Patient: sex M, age 52
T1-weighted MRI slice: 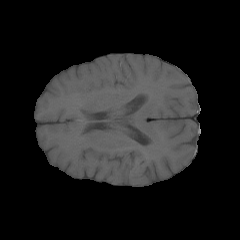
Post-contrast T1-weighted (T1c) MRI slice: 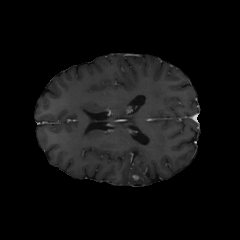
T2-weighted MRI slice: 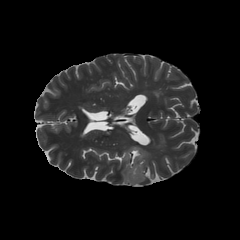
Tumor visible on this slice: yes
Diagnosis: Astrocytoma, IDH-mutant
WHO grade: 3